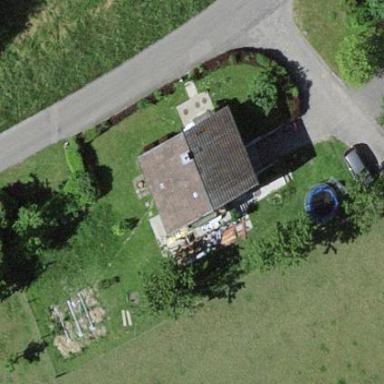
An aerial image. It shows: Simple house.